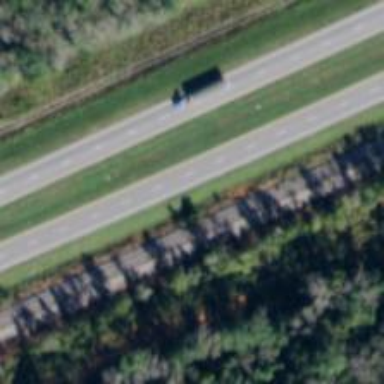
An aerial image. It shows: Asphalt trunk highway classified as expressway.